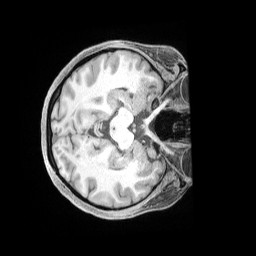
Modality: T1w
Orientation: axial
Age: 32
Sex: female
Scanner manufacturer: siemens
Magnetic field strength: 3 T
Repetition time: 2 s
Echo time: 0.00211 s